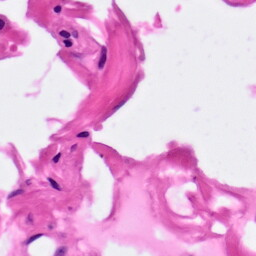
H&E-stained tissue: Pancreatic